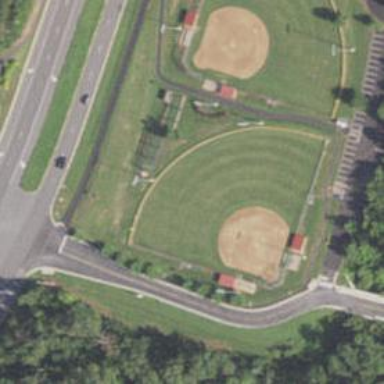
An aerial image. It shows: Baseball pitch for leisure and sports activities.